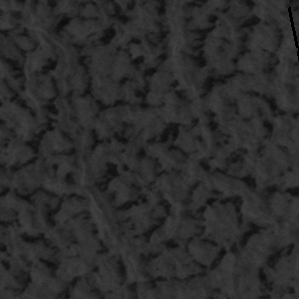
Label: frost